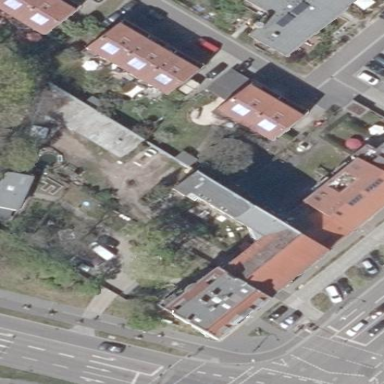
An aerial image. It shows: Saltbox-shaped roof distinguishes these apartments.